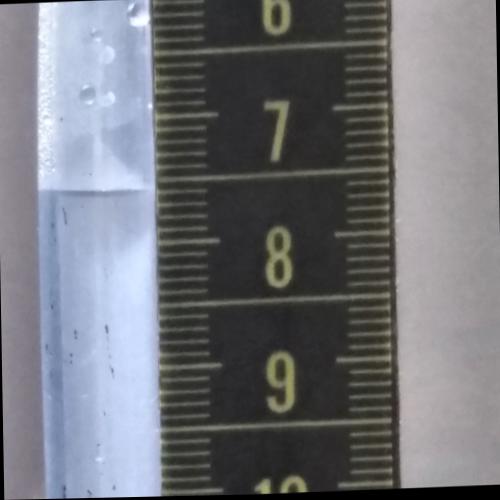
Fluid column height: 7.6 cm